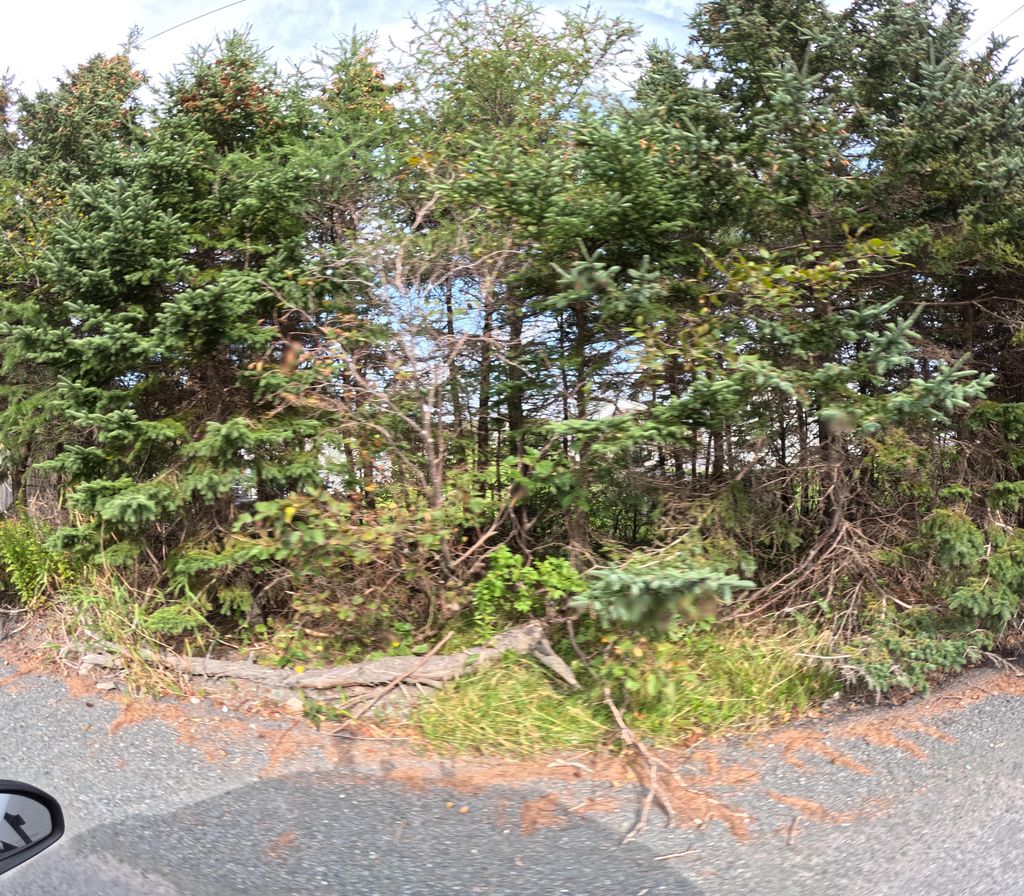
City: st_johns